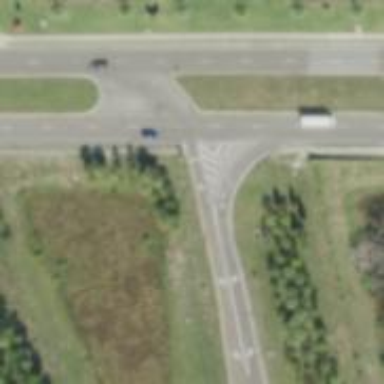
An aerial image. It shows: Half diamond junction on the motorway link.